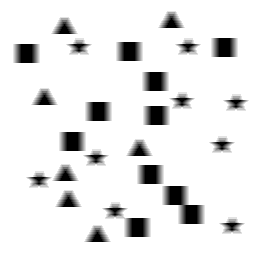
Squares: 11
Triangles: 7
Stars: 9
Total shapes: 27